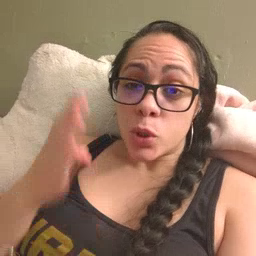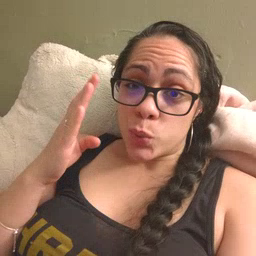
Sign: blue